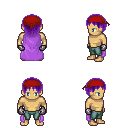
a pixel art fantasy rpg character, male body template, human, tanned skin, lavender cape, teal pants, purple plain hairstyle, red bandana, metal gloves, four views (front, back, left, right), 2x2 character sprite sheet, small pixel art, hard edges, no anti-aliasing